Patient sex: M
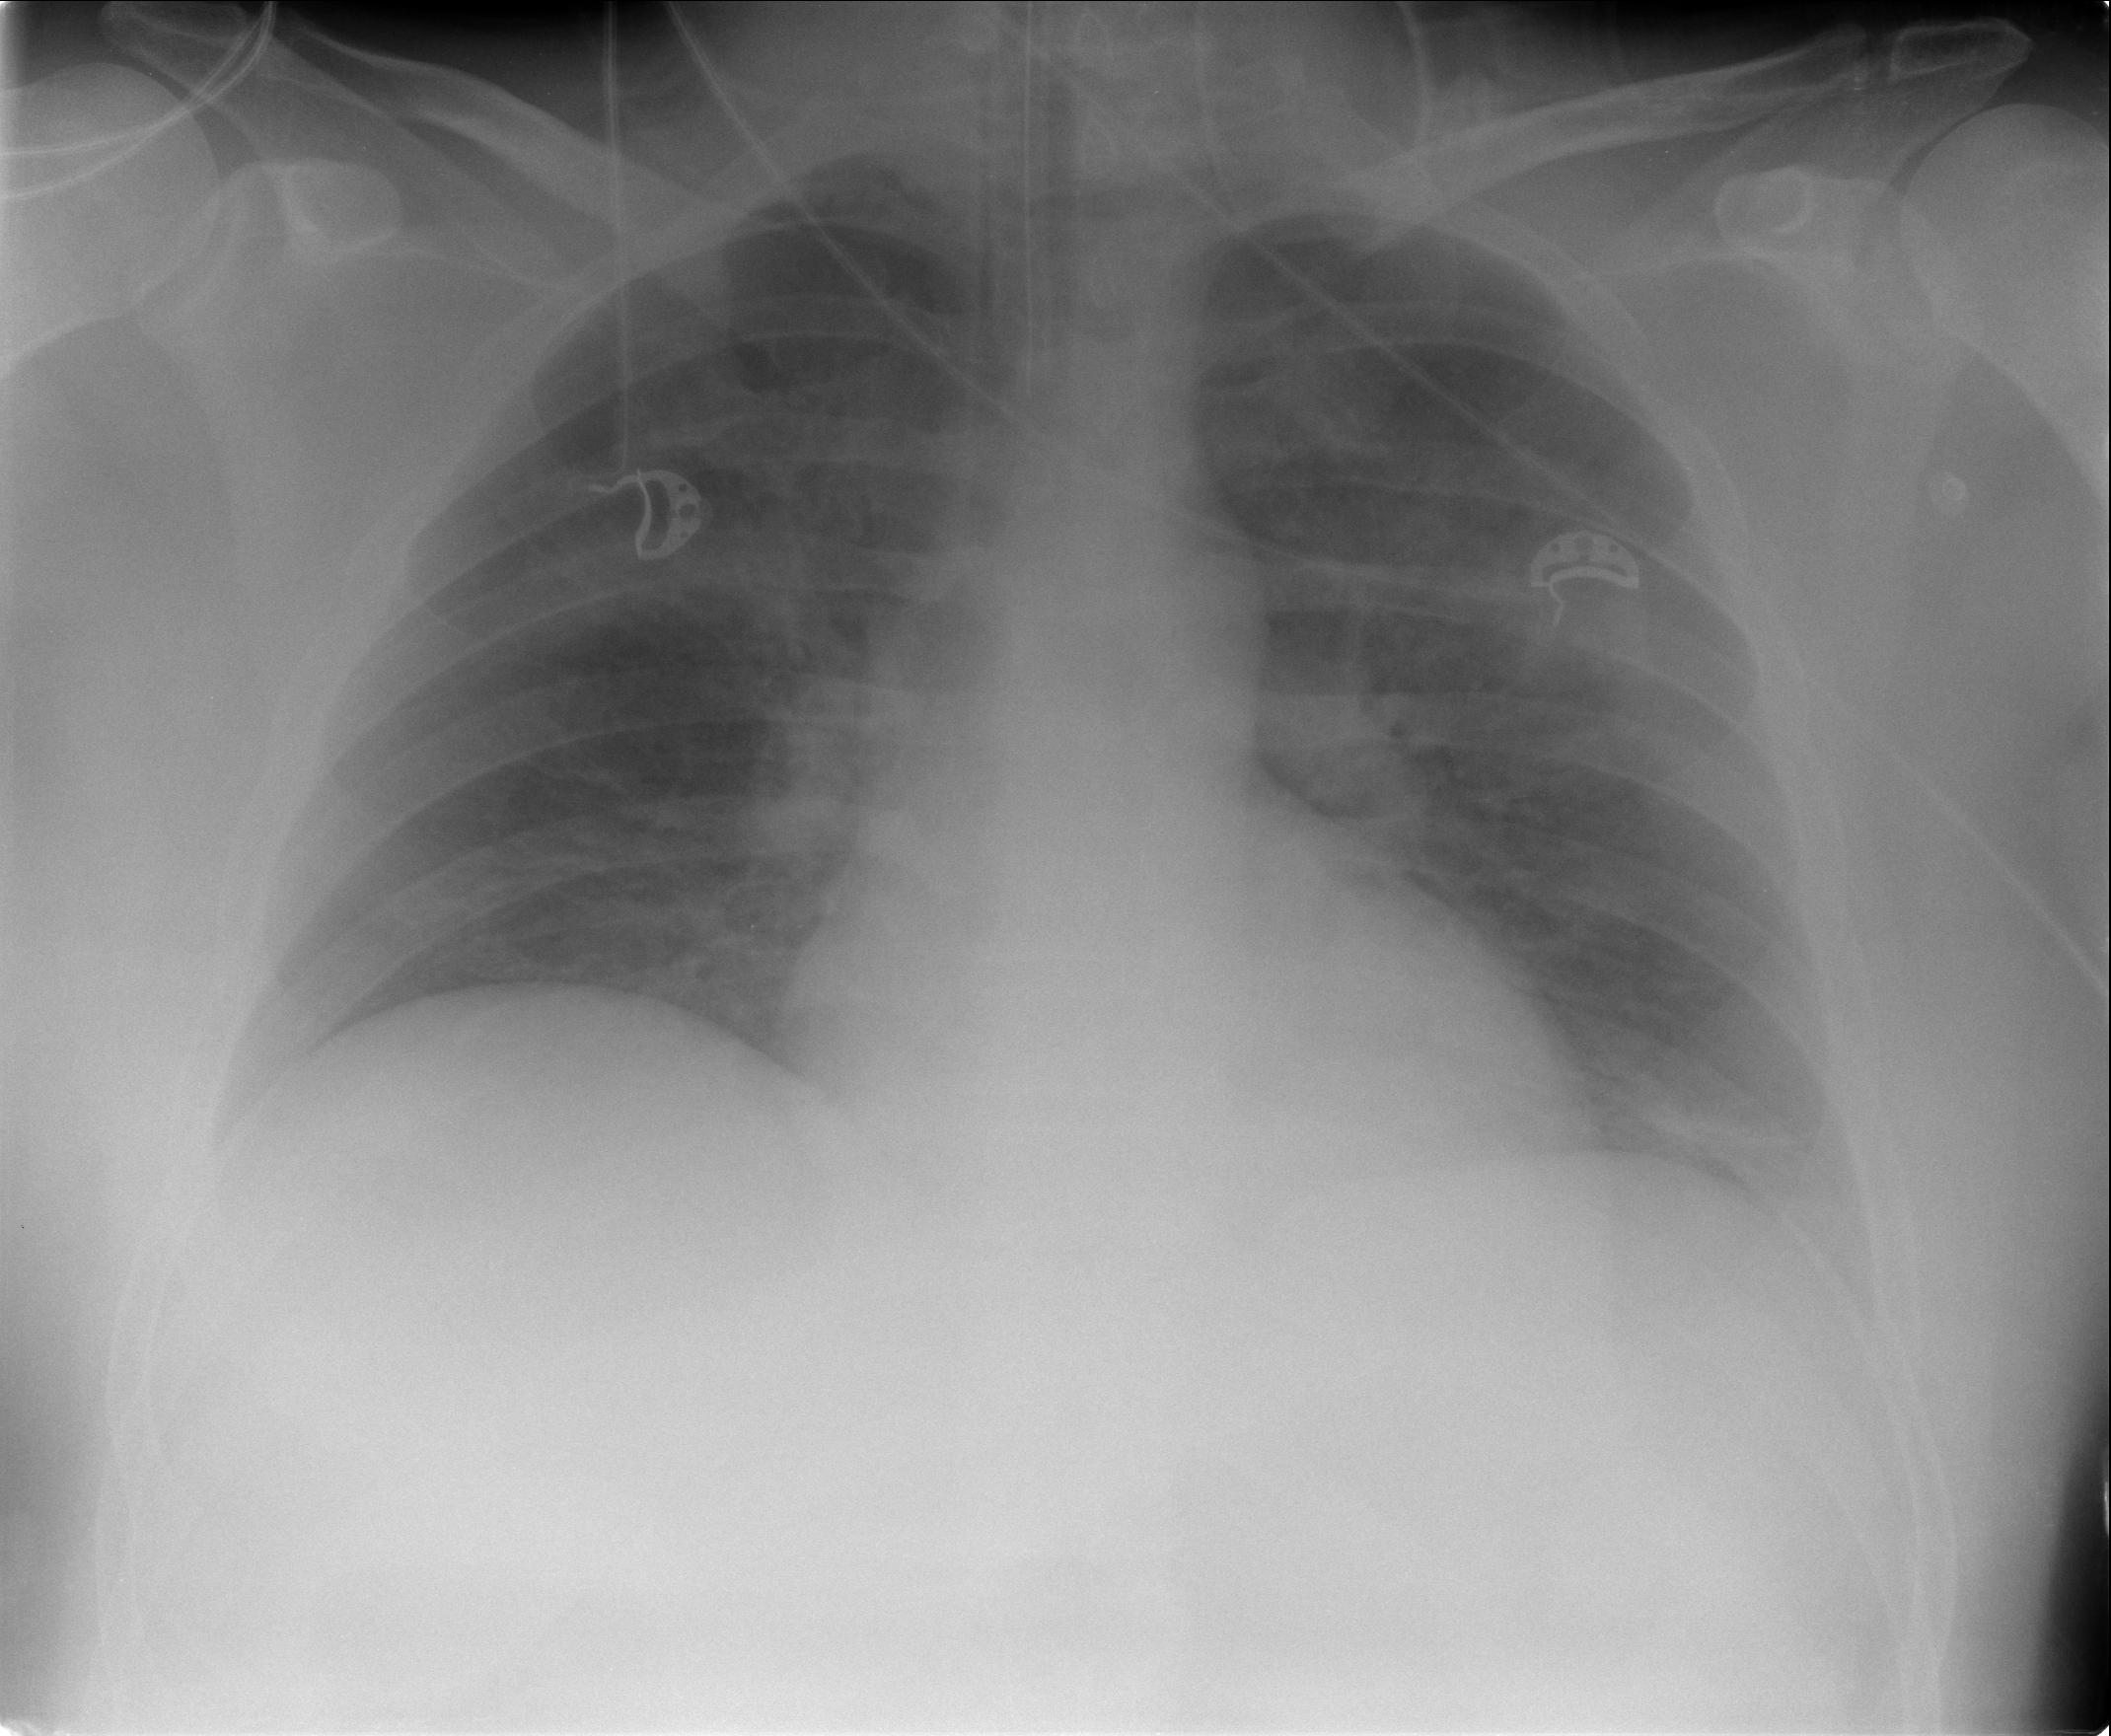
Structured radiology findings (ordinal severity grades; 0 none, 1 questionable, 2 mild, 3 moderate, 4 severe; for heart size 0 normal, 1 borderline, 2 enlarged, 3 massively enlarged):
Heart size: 0
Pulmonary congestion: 2
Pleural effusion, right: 0
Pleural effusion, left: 2
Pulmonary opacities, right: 2
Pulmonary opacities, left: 2
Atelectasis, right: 2
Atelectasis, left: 2